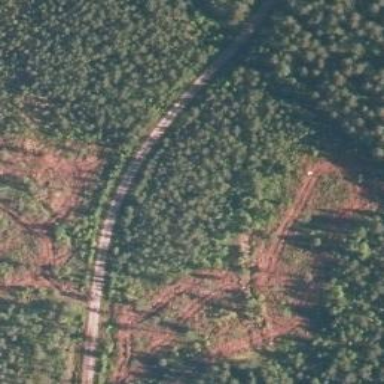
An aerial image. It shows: Unclassified road.